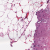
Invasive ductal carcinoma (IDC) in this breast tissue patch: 0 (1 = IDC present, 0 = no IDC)